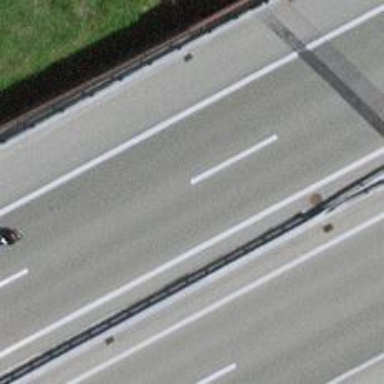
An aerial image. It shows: Motorway bridge with asphalt surface.